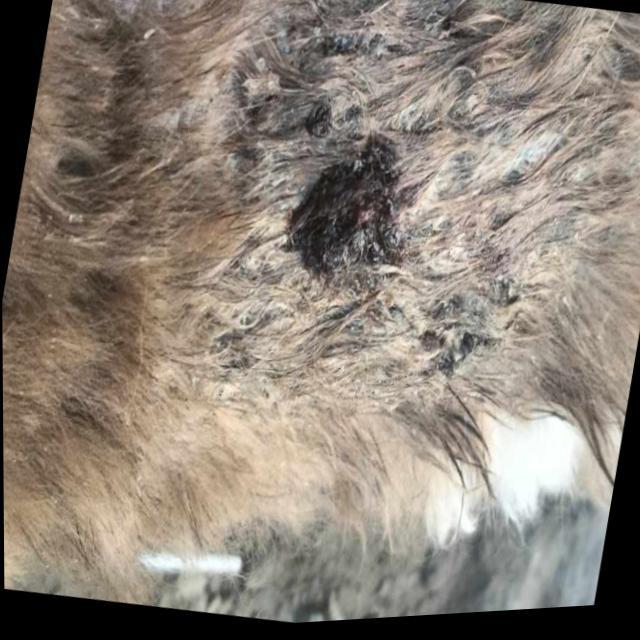
Canine demodicosis (Demodex mange) — caused by Demodex canis mites. Presents with alopecia, follicular papules, pustules, and comedones. Often localized on face and forelimbs.